Question: Using Python 2.7.3 and Pygame 1.9.1.
I have a line and I only know the co-ordinates of endpoints A and B.
I want to calculate what are the co-ordinates AB, given a value on x or y axis.

'(x,y)' of 'A' 'B'&'C'
'C' is on X-axis or Y axis.
How do I calculate the position of the Co-ordinates(x,y) of point 'D'
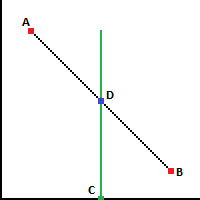
Answer: The equation of the straight line is:
'''
y = mx + q
'''
What you want is either 'y(x)' or 'x(y)', and you have the two endpoints '(x1, y1)' and '(x2, y2)'. Replace them in the straight-line equation and set up a linear system:
'''
y1 = m*x1 + q
y2 = m*x2 + q
'''
Subtraction yields:
'''
y2-y1 = m(x2-x1) => m = (y2-y1)/(x2-x1)
'''
and q is obviously:
'''
q = y2-m*x2
'''
so, now you have your 'y = f(x)' representing the straight line connecting your two points.
Obviously, a vertical line cannot be represented in this form ('m->+inf'), and, if you are trying to trace a line on pixels evaluating this function for every x, you'll get vertical "holes".
In both these cases, you should use the 'x = f(y)' form (that you can obtain following these same steps, but starting from the equation 'x = py + r').
That being said, you can get the 'y' of 'D' knowing its 'x' by just putting such 'x' in the equation of the straight line ('y = f(x)') determined above; the same holds (with the inverse relation, 'x = f(y)') if you know the 'y' and want to determine the 'x'.